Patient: sex M, age 66
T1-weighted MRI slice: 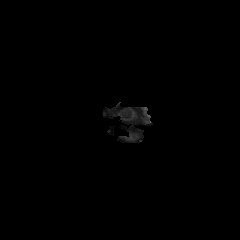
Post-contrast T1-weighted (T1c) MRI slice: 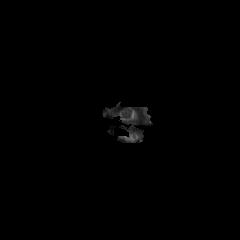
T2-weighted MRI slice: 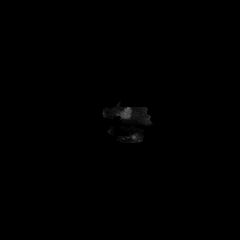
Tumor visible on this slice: no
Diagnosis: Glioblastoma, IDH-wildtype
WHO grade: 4